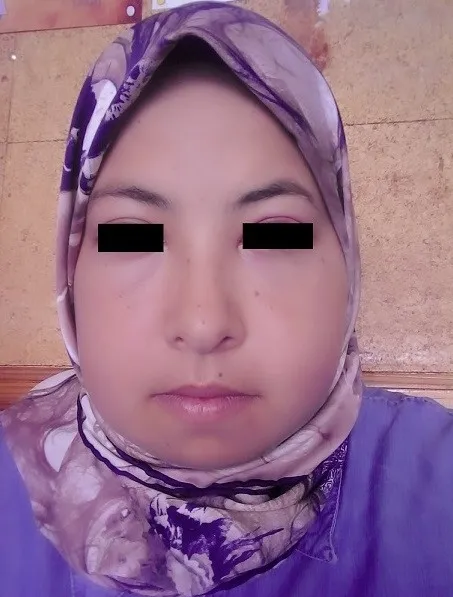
Bilateral parotid hypertrophy in our patient.
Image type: medical_photograph (other_medical_photograph)